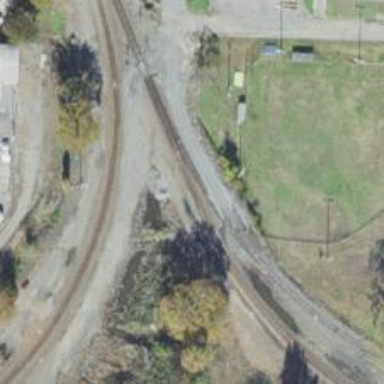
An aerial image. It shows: Abandoned railway.